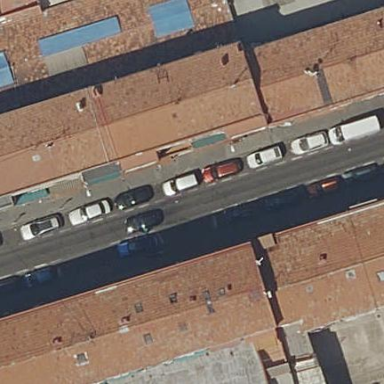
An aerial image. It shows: Street-side parking area.